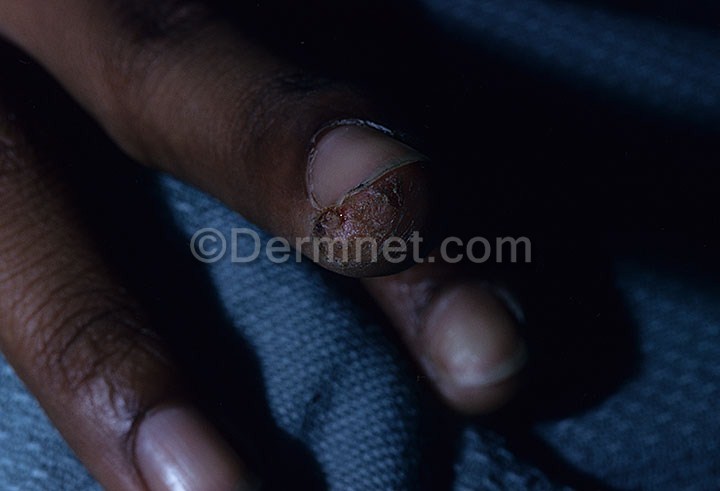
Disease: Actinic Keratosis Basal Cell Carcinoma and other Malignant Lesions